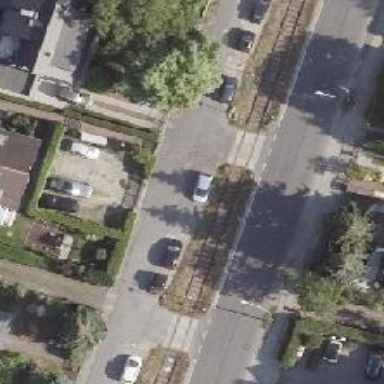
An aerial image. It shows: Asphalt road in living street. There is parallel parking on the left lane.